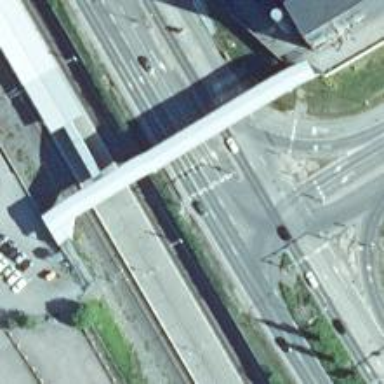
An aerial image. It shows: Asphalt road at the secondary link level.